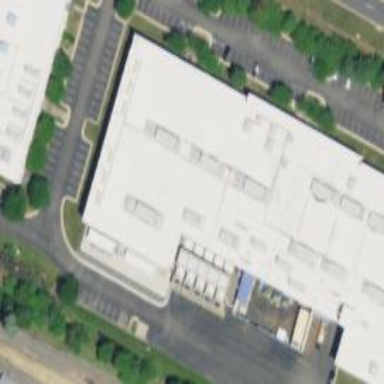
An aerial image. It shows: Data center building.